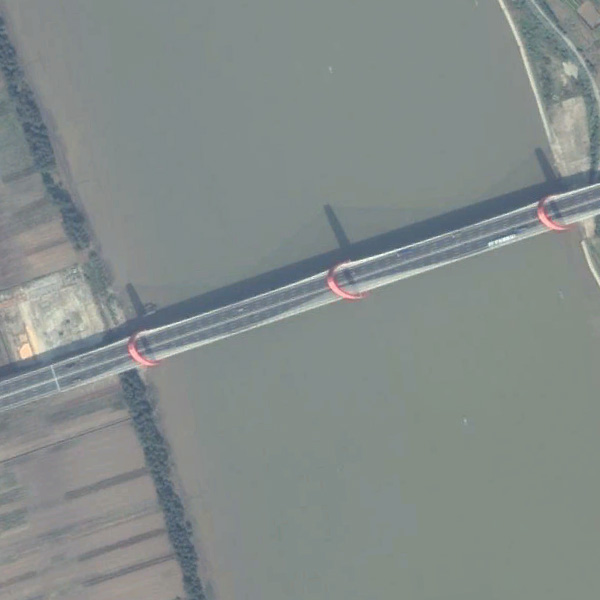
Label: Bridge